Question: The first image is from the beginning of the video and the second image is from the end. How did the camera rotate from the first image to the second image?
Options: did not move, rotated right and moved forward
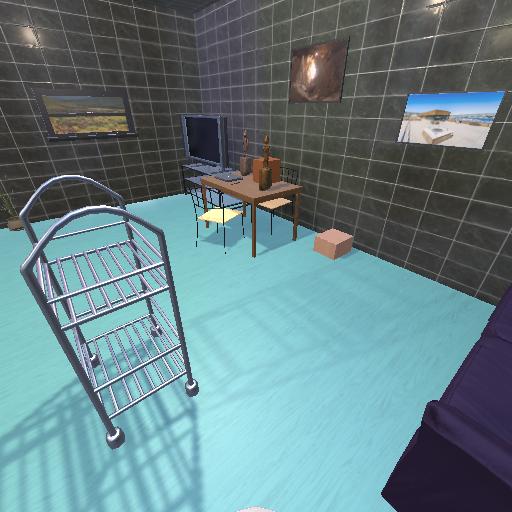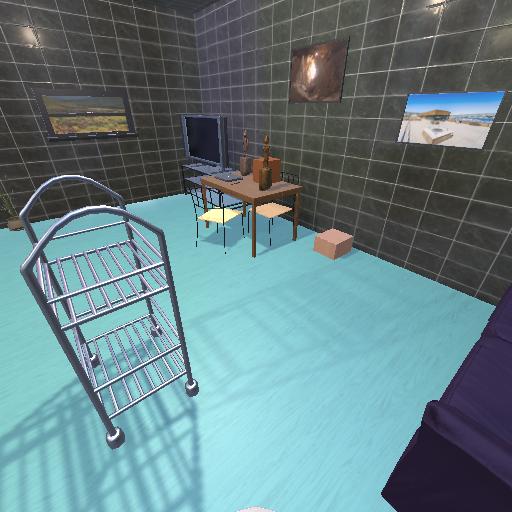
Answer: did not move